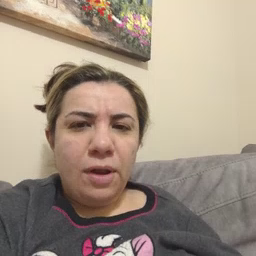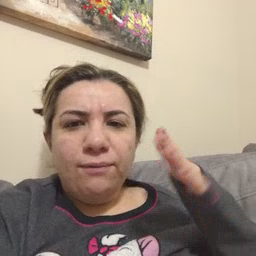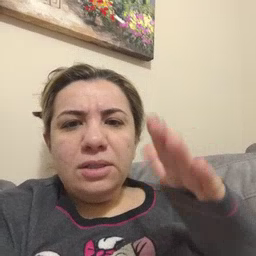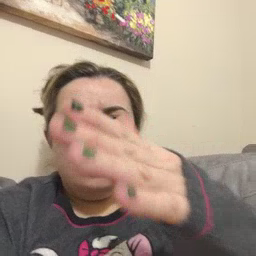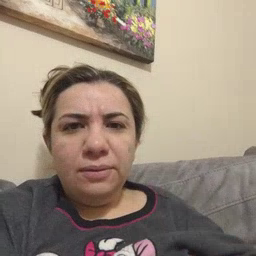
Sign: fish